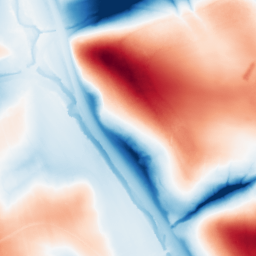
Category: classical
Decomposition family: gaussian_anisotropic
Decomposition parameters: sigma_x: 20
sigma_y: 50
Upsampling method: lanczos
Upsampling parameters: scale: 2
Upsampling scale: 2